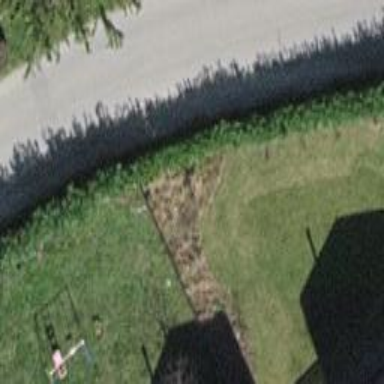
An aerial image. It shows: Flowerbed.